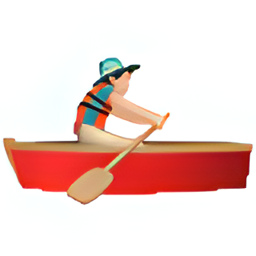
Name: rowboat
Emoji: 🚣🏻
Group: People & Body
Sub-group: person-sport